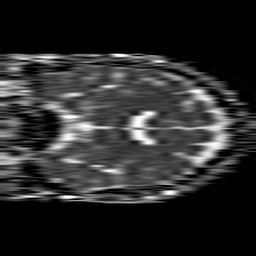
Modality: ADC
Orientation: coronal
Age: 41
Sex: male
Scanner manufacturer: philips
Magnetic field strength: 1.5 T
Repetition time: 4.6 s
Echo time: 0.08631 s